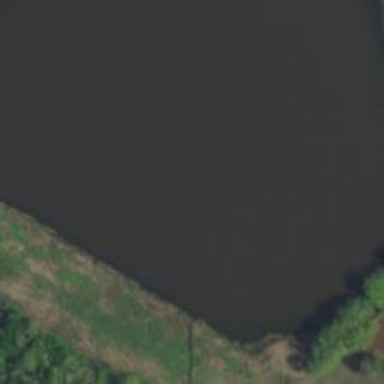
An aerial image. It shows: Reservoir.